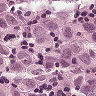
Metastatic tissue present: yes